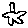
Label: star